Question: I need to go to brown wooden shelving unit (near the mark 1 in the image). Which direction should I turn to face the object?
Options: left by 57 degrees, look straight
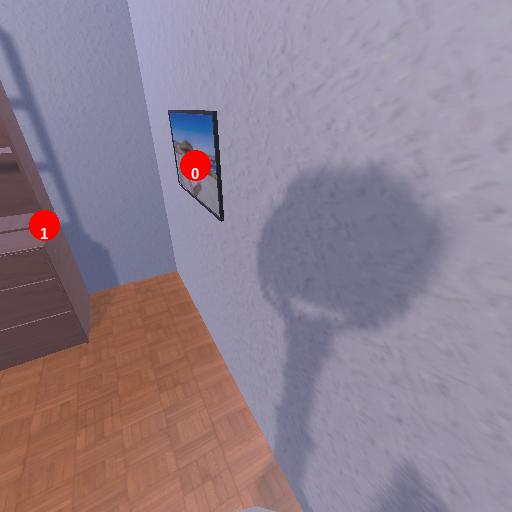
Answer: left by 57 degrees